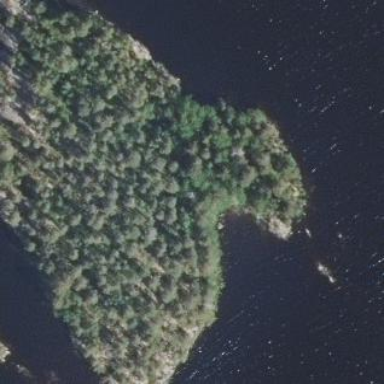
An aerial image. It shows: Islet covered with woodland.